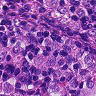
Metastatic tissue present: yes